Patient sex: M
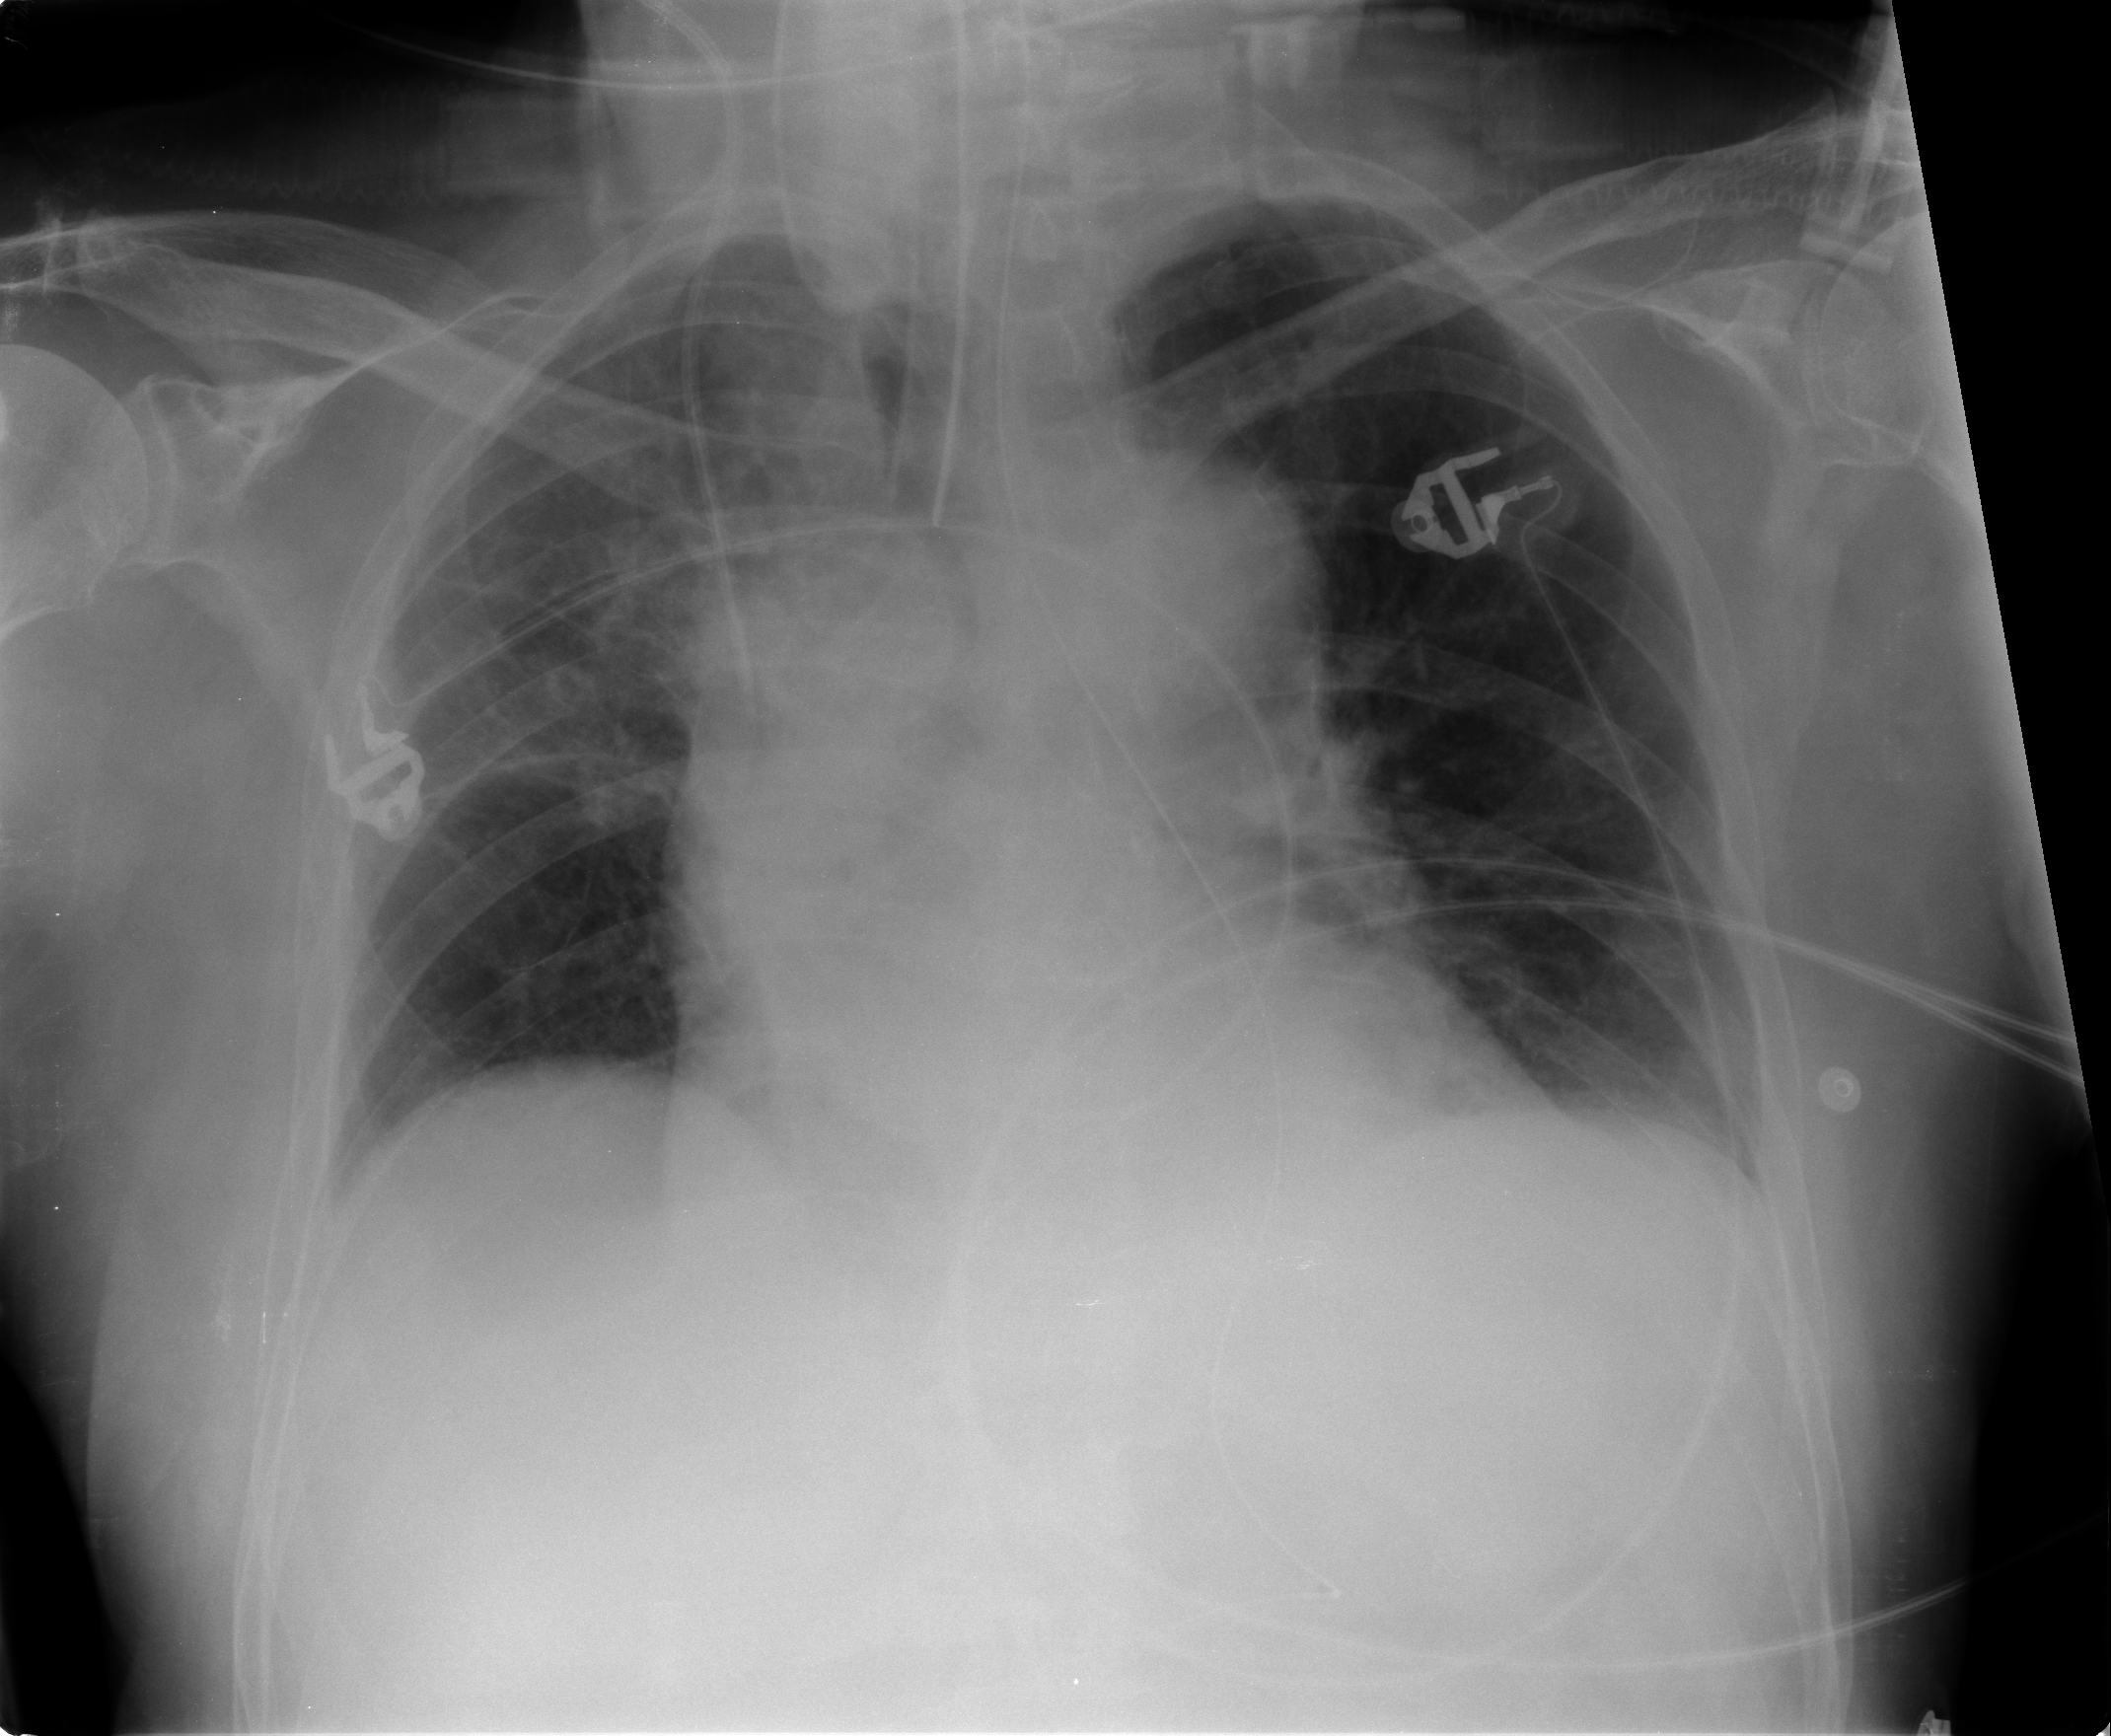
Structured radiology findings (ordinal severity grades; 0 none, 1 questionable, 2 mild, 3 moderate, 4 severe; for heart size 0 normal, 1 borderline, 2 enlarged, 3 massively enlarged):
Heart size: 2
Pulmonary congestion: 0
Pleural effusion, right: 0
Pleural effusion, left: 0
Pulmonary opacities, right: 2
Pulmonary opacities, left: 0
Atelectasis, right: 2
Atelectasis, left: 0